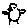
Label: bird